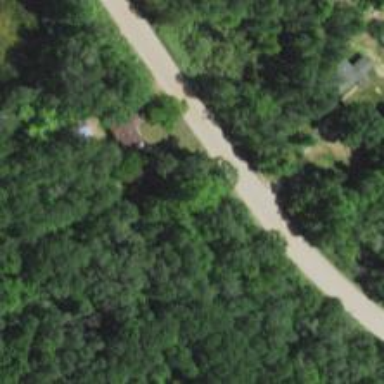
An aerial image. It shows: Residential road crossing abandoned historic railway.